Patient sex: F
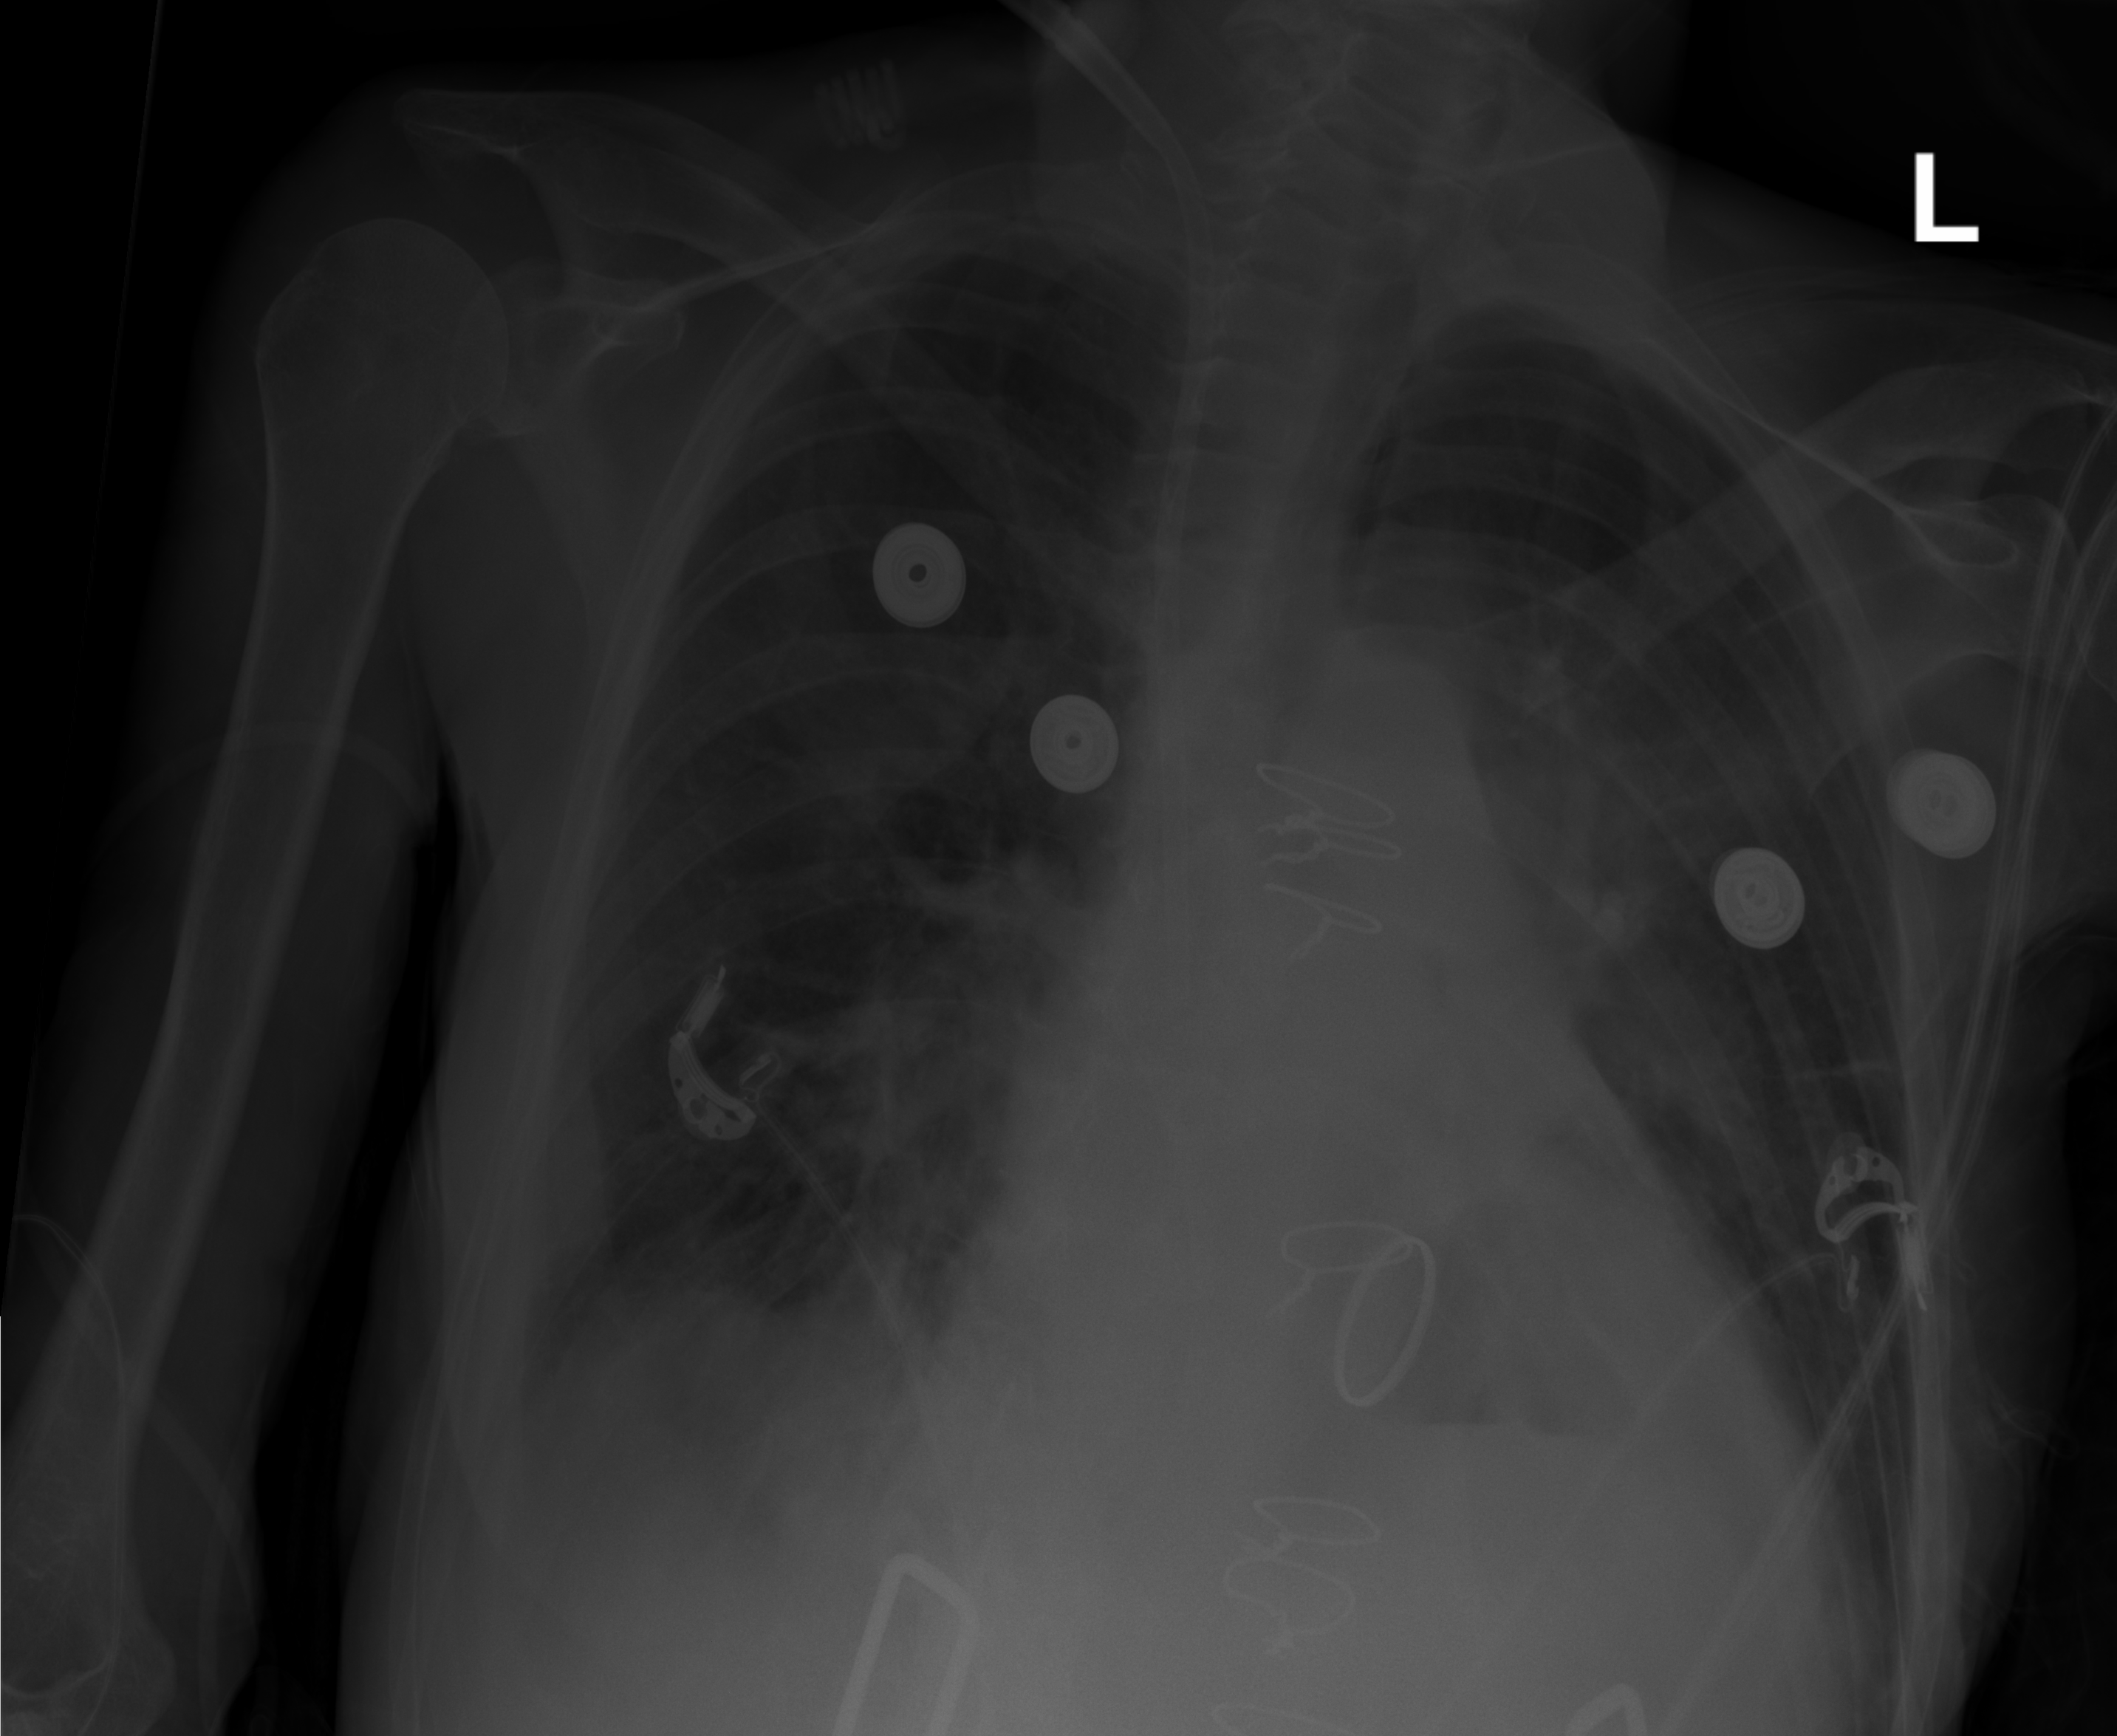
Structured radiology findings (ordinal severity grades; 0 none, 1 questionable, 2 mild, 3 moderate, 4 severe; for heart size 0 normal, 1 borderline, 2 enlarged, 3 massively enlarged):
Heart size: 2
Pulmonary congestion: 0
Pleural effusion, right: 2
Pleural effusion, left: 2
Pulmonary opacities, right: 0
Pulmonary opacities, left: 0
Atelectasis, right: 2
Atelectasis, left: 2